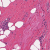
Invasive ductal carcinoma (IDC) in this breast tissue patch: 0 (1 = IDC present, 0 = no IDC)